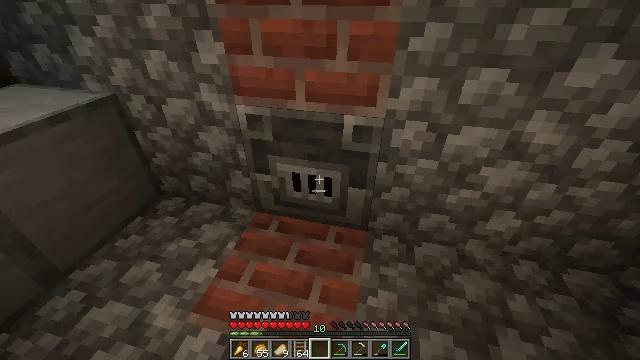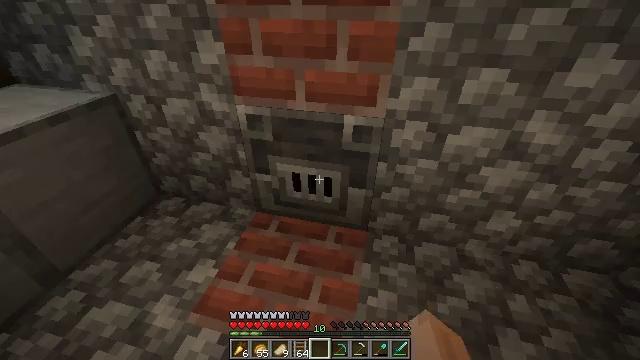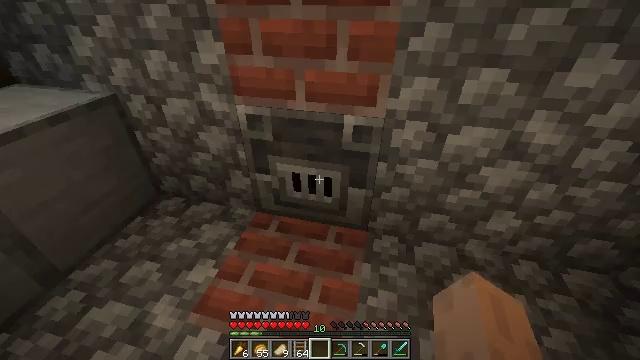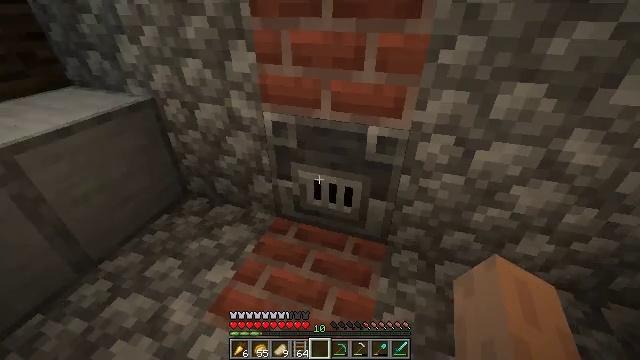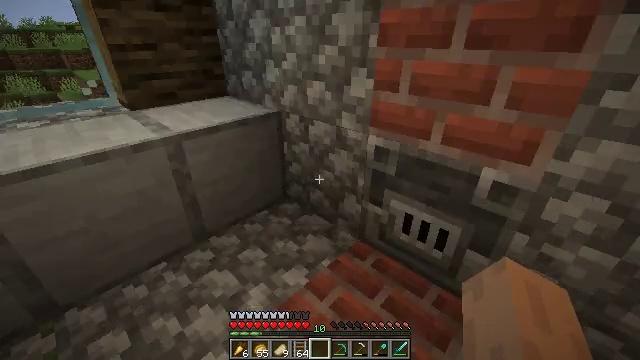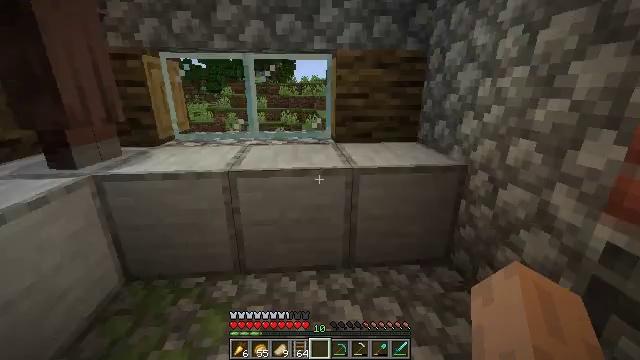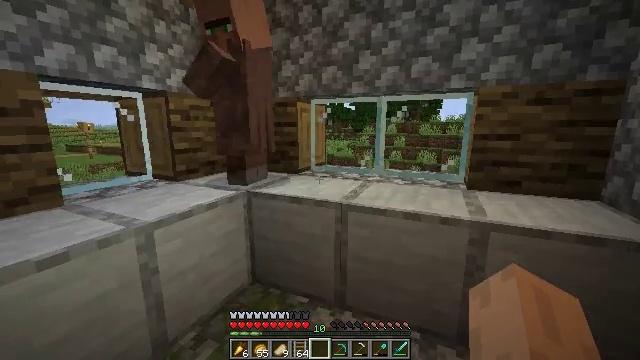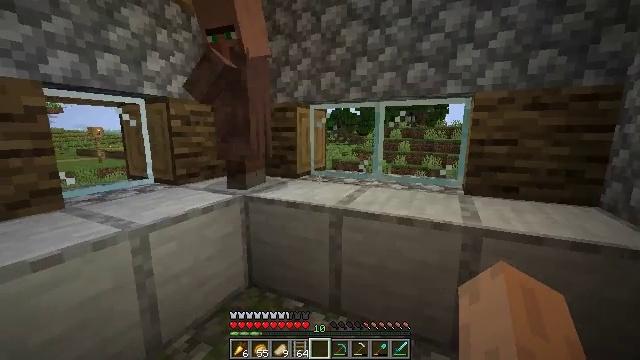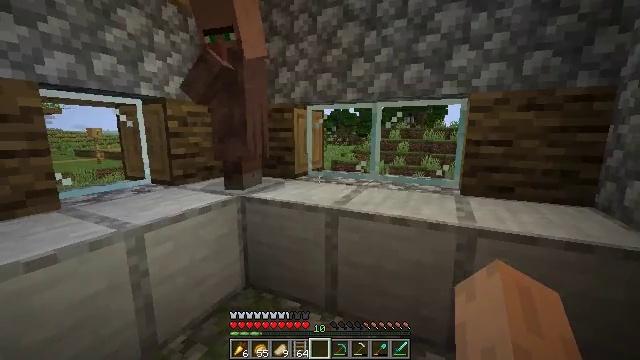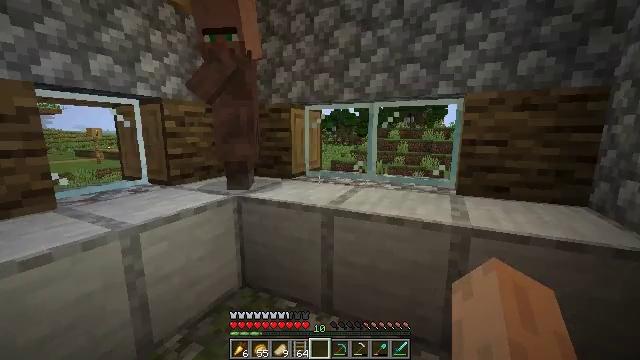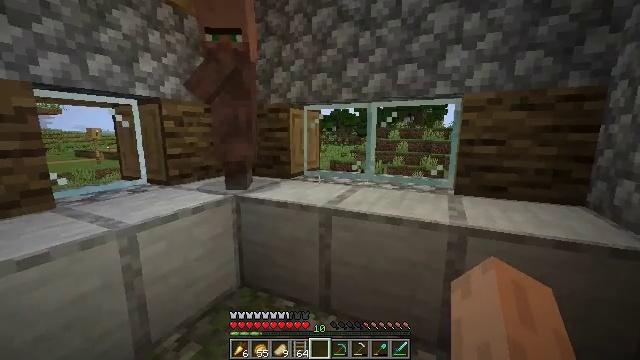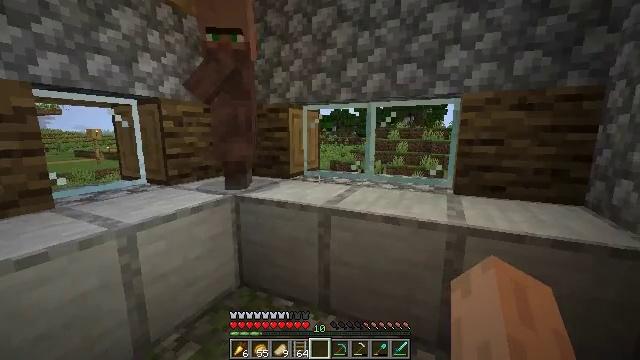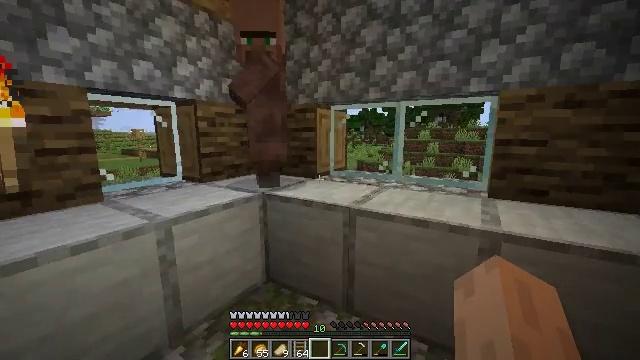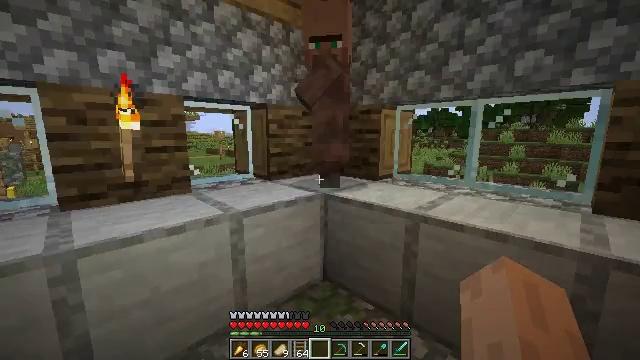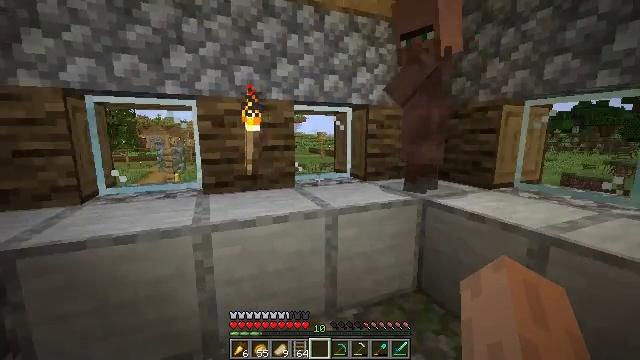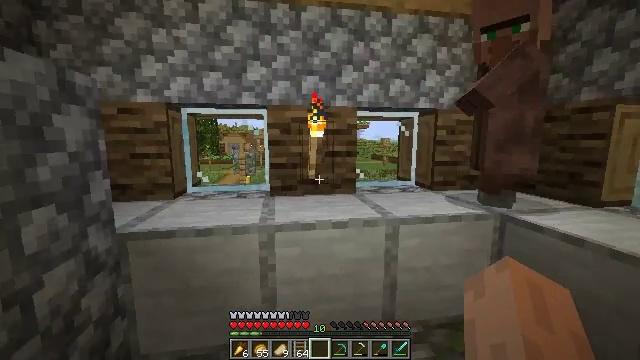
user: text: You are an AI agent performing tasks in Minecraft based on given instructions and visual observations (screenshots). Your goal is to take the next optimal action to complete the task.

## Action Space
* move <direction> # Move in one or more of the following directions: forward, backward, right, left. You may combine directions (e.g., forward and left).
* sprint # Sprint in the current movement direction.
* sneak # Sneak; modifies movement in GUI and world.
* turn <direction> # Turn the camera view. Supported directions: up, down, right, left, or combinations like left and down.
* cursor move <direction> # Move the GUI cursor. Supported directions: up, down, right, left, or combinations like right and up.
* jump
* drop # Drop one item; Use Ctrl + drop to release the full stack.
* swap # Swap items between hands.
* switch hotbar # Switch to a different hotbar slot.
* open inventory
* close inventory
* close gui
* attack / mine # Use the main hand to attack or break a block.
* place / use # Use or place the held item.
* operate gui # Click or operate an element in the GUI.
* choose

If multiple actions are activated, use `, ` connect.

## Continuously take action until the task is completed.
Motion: motion action
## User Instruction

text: Left click on the blast furnace to break it.
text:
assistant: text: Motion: no_op
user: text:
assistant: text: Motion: no_op
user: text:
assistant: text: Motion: turn left and up
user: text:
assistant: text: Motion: turn left and up
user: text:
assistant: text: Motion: move right, turn left and up
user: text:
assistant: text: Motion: move right, turn left and up
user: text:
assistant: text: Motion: turn left and up
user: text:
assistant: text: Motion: no_op
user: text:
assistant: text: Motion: no_op
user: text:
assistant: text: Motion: no_op
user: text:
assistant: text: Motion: no_op
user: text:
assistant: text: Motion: turn left
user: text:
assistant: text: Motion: turn left
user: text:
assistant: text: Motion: turn left
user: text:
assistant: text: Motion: turn left and up
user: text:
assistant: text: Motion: no_op
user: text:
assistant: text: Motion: turn right
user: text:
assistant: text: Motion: turn right
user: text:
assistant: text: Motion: turn right
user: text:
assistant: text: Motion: turn right
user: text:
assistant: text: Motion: turn right and up
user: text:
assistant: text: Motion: move left, turn right and up
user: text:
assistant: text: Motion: move left, turn right and up
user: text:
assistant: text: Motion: move left, turn right and up
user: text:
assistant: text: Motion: move left
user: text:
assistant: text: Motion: no_op
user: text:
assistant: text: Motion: no_op
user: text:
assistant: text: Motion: no_op
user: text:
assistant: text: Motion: no_op
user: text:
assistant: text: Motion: no_op